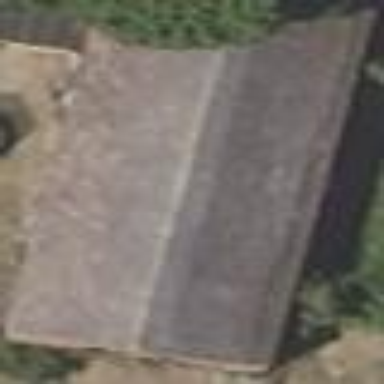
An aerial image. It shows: Shed.